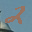
Label: 2